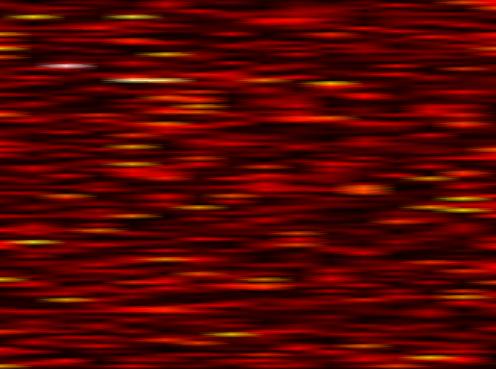
Label: FOFDM